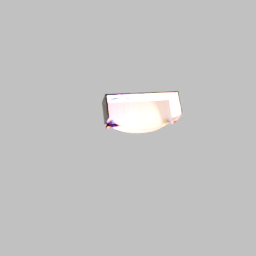
Label: decoration